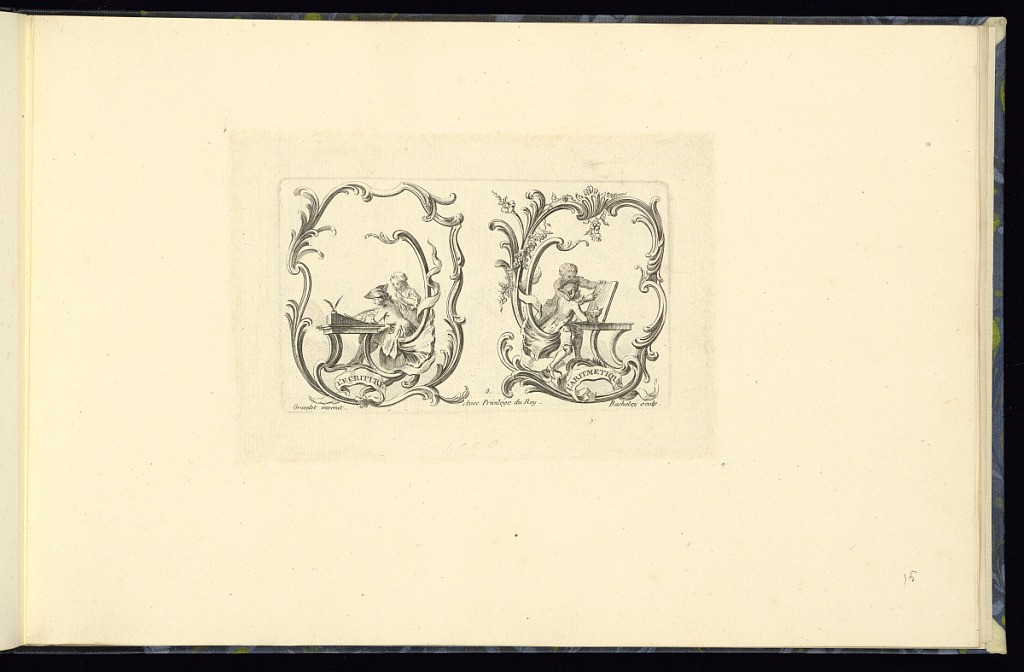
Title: L’ECRITURE / L’ARITMETIQUE
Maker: Jacques Bacheley, French, 1712 – 1781
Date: mid- 18th–late 18th century
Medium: etching on paper
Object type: Print
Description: Third plate from a series of fifteen depicting children and the sciences, framed within decorative rococo cartouches, two per plate, side-by-side. The series is incomplete here. The right-hand scene shows a boy seated at a desk, writing with a girl standing next to him. The left-hand scene shows two boys looking at a board on a desk. The titles are lettered within a ribbon along the bottom of each cartouche, the plate is signed and numbered.